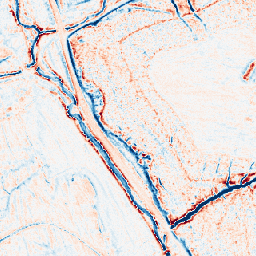
Category: classical
Decomposition family: gaussian_anisotropic
Decomposition parameters: sigma_x: 2
sigma_y: 2
Upsampling method: nearest
Upsampling parameters: scale: 8
Upsampling scale: 8